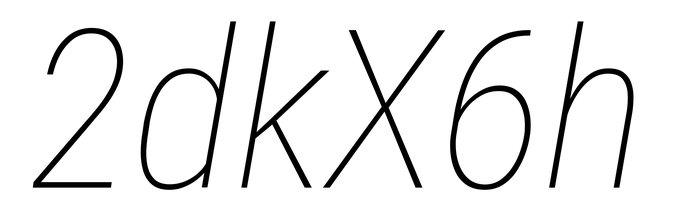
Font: Roboto-Italic_Condensed_Thin_Italic